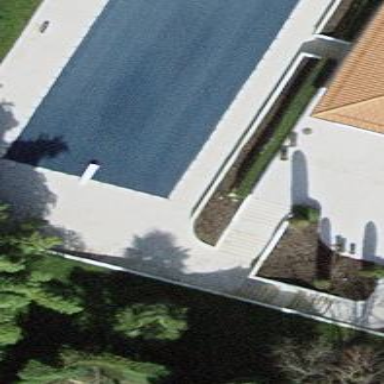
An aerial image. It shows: Swimming pool located in leisure land.